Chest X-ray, AP view. Patient: 23 years old, sex M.
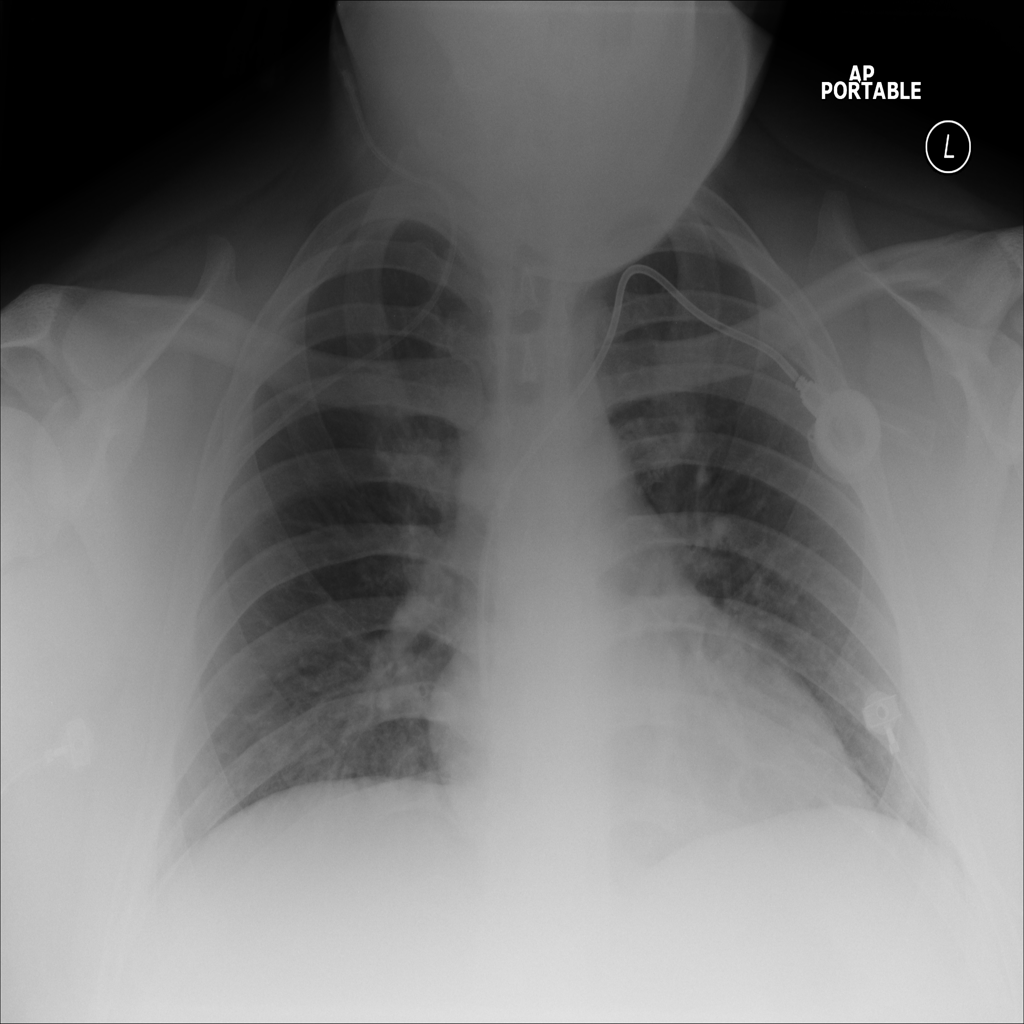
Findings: No Finding